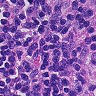
Metastatic tissue present: no